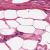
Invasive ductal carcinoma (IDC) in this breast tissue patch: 0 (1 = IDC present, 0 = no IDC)